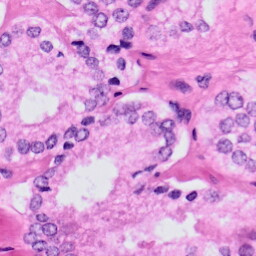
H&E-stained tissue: Prostate